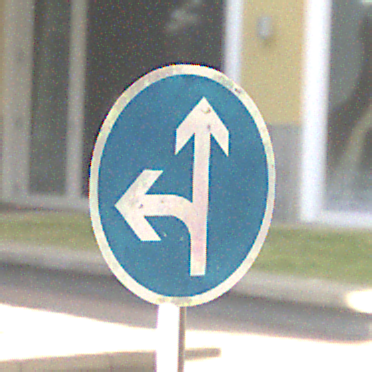
Verkehrszeichen: VorgeschriebeneFahrtrichtungGeradeausOderLinks
Umgebung: Outdoor, Urban
Tageszeit: MorningAfternoon
Wetter: PartlyCloudy
Licht: Natural
Jahreszeit: NotSpecified
Kontrast: HighContrast